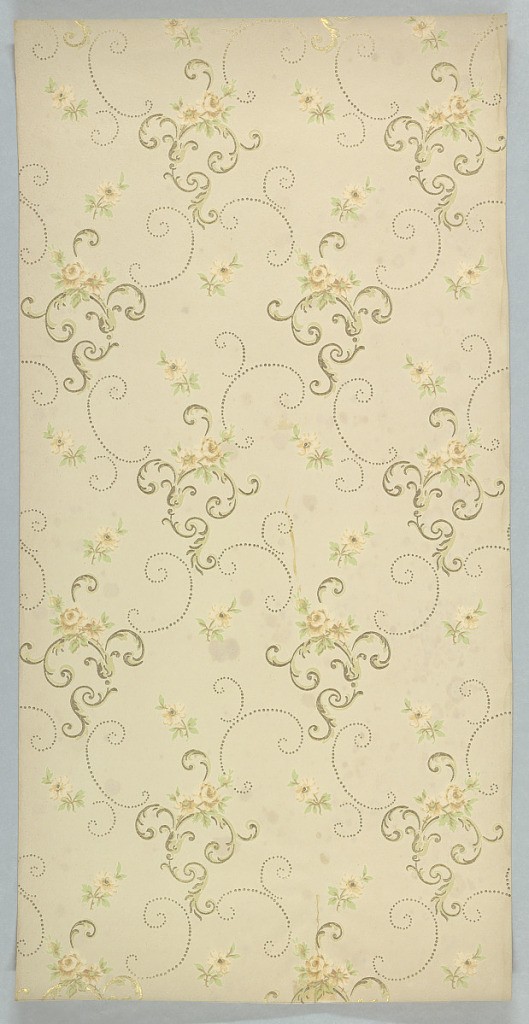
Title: Ceiling paper
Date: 1905–1915
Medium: Machine-printed paper
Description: Scrolling acanthus ornaments with floral sprigs, linked by dotted scrolls. Printed in yellow, green, brown, and metallic gold on light ground. No selvedge on either side.